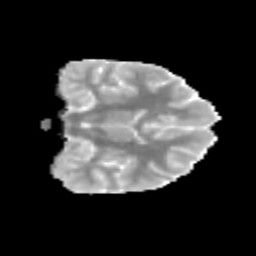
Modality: MD
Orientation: coronal
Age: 12
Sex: female
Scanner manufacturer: siemens
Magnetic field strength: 3 T
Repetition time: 3.8 s
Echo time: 0.07 s